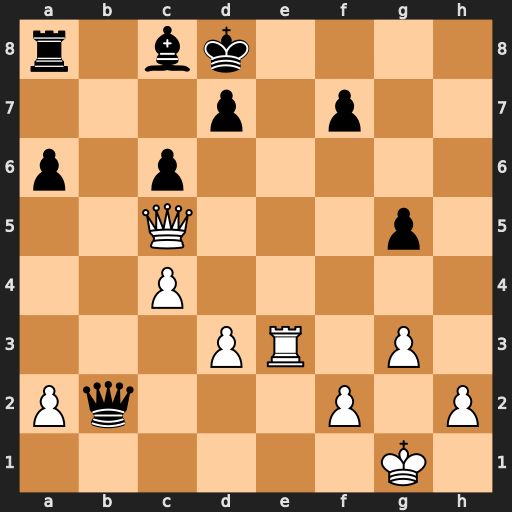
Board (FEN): r1bk4/3p1p2/p1p5/2Q3p1/2P5/3PR1P1/Pq3P1P/6K1
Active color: w
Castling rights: -
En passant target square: -
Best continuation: Qa5+ Qb6 Qxb6#